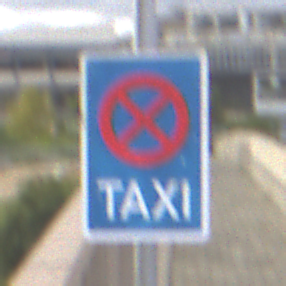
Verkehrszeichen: Taxenstand
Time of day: MorningAfternoon
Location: Outdoor (Suburban)
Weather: PartlyCloudy
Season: NotSpecified
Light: Natural